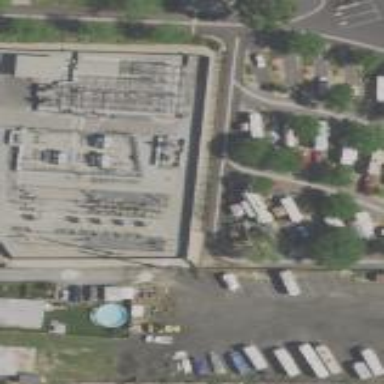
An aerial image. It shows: Power substation.